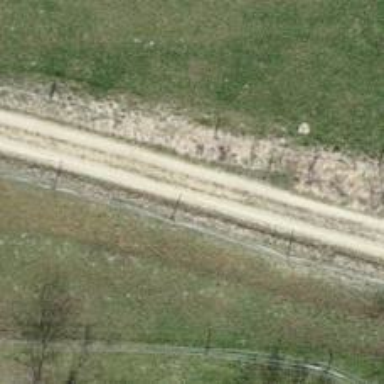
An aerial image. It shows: Track with grade 2 tracktype.